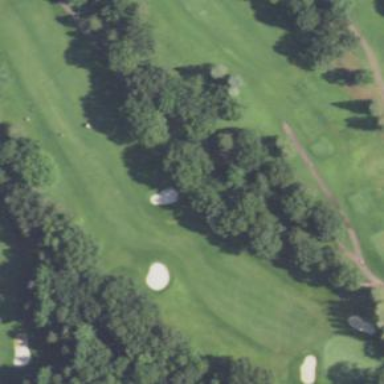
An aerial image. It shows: Golf fairway surrounded by grass.